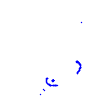
Particle: kaon